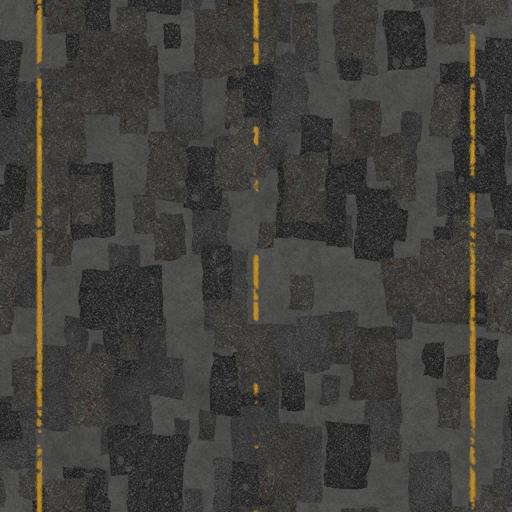
Tags: asphalt patches road street